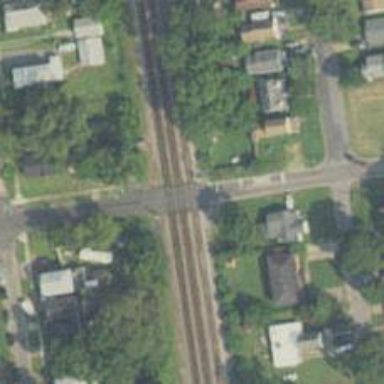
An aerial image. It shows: Railway level crossing.